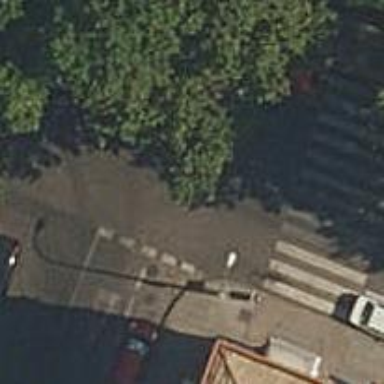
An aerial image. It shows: Footway made of paving stones.